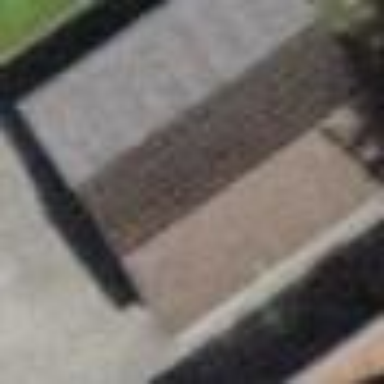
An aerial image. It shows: Garage.